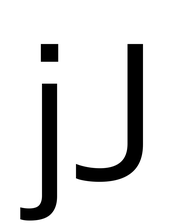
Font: InstrumentSans_Regular